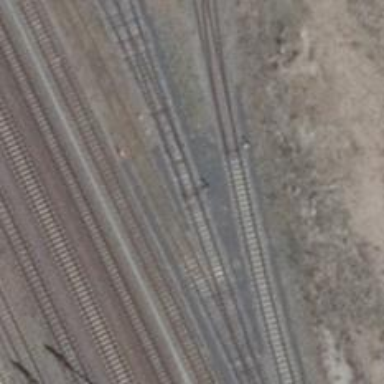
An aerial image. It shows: Railway switch.